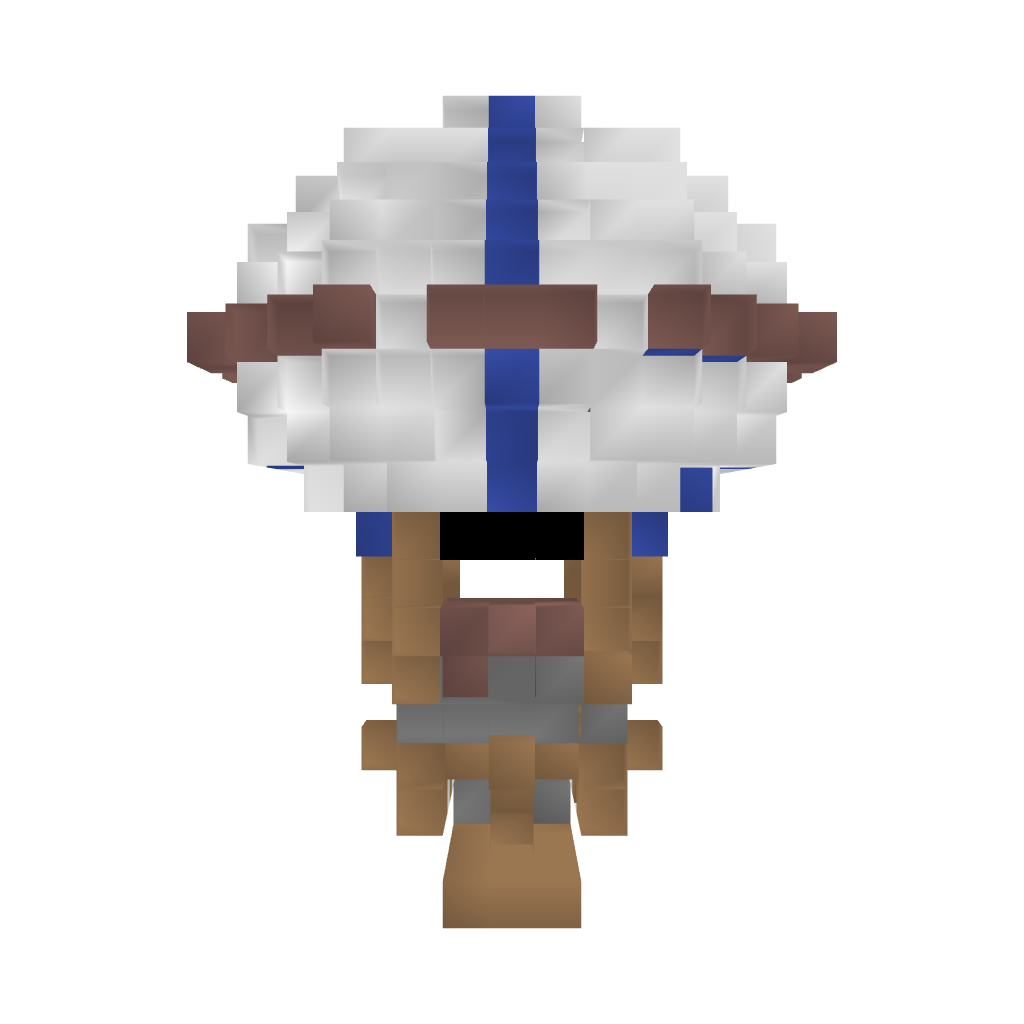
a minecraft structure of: Small airship high quality